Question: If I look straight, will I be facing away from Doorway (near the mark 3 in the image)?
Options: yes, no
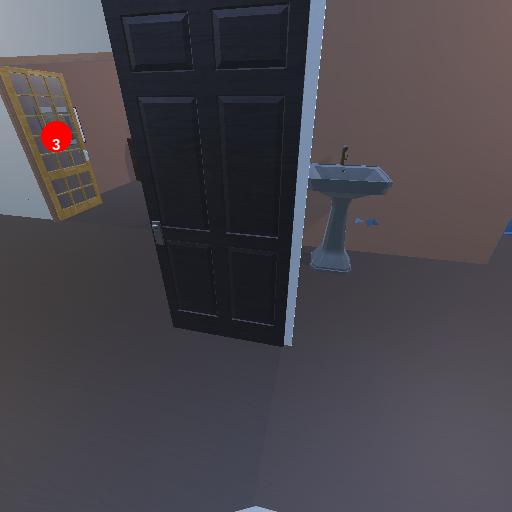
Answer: yes